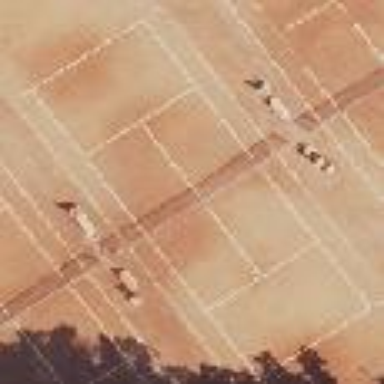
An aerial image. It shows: Clay tennis court in leisure land pitch.